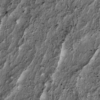
Label: not_dusty